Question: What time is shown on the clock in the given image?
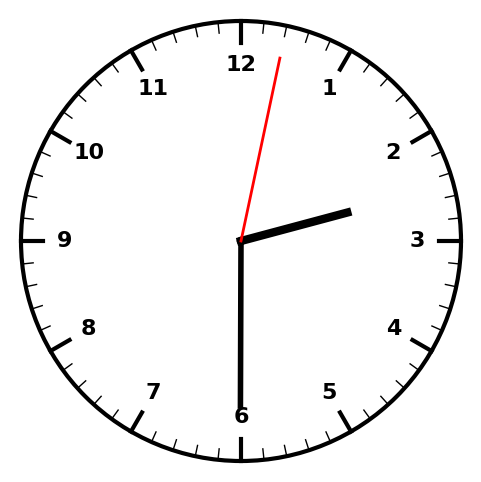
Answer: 02:30:02